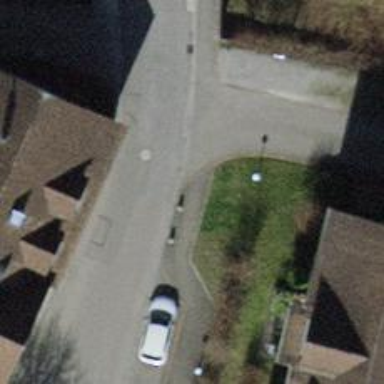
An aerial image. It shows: Sidewalk along the footway.